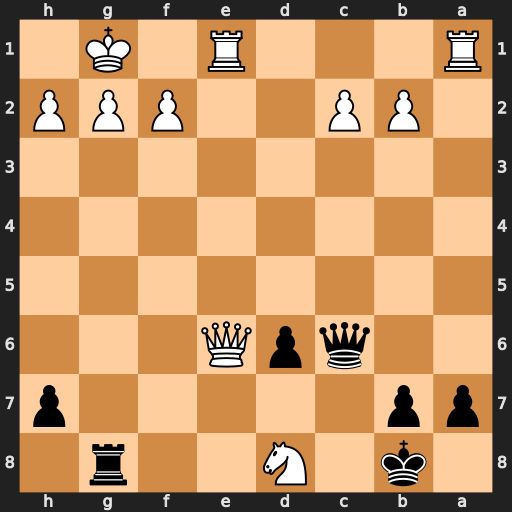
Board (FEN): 1k1N2r1/pp5p/2qpQ3/8/8/8/1PP2PPP/R3R1K1
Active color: b
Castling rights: -
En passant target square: -
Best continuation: Qxg2#